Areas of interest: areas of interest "Museum"
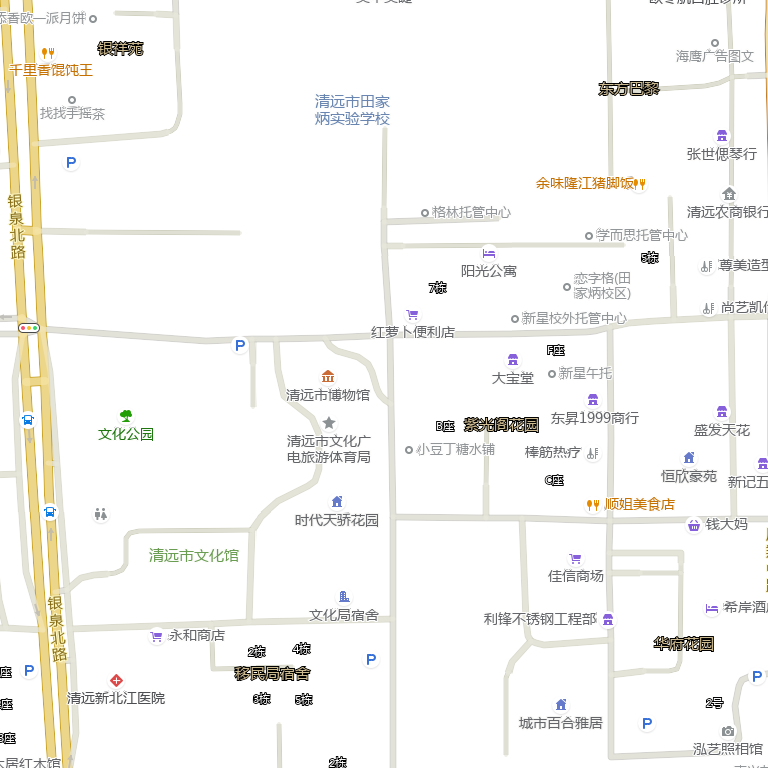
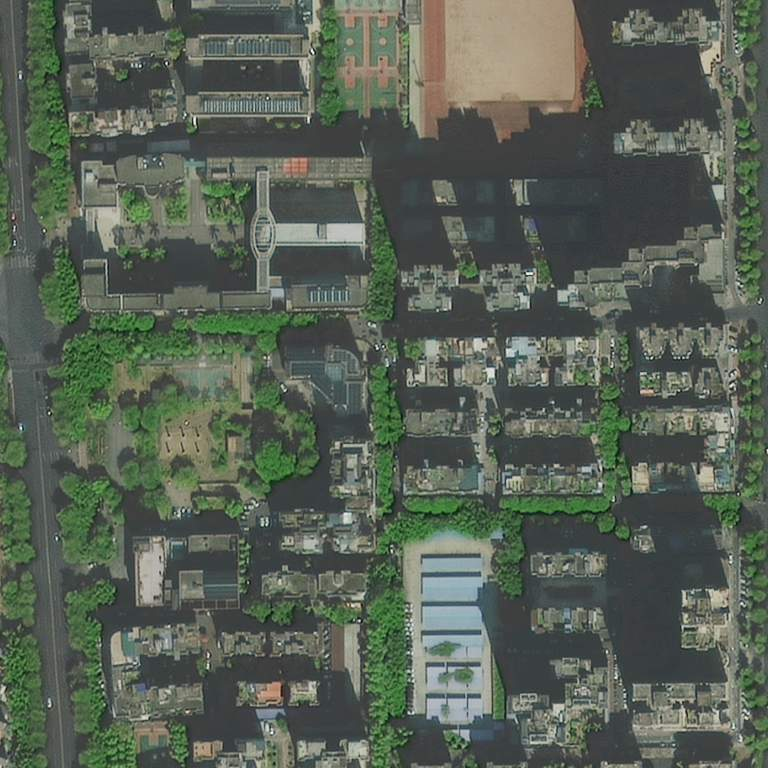